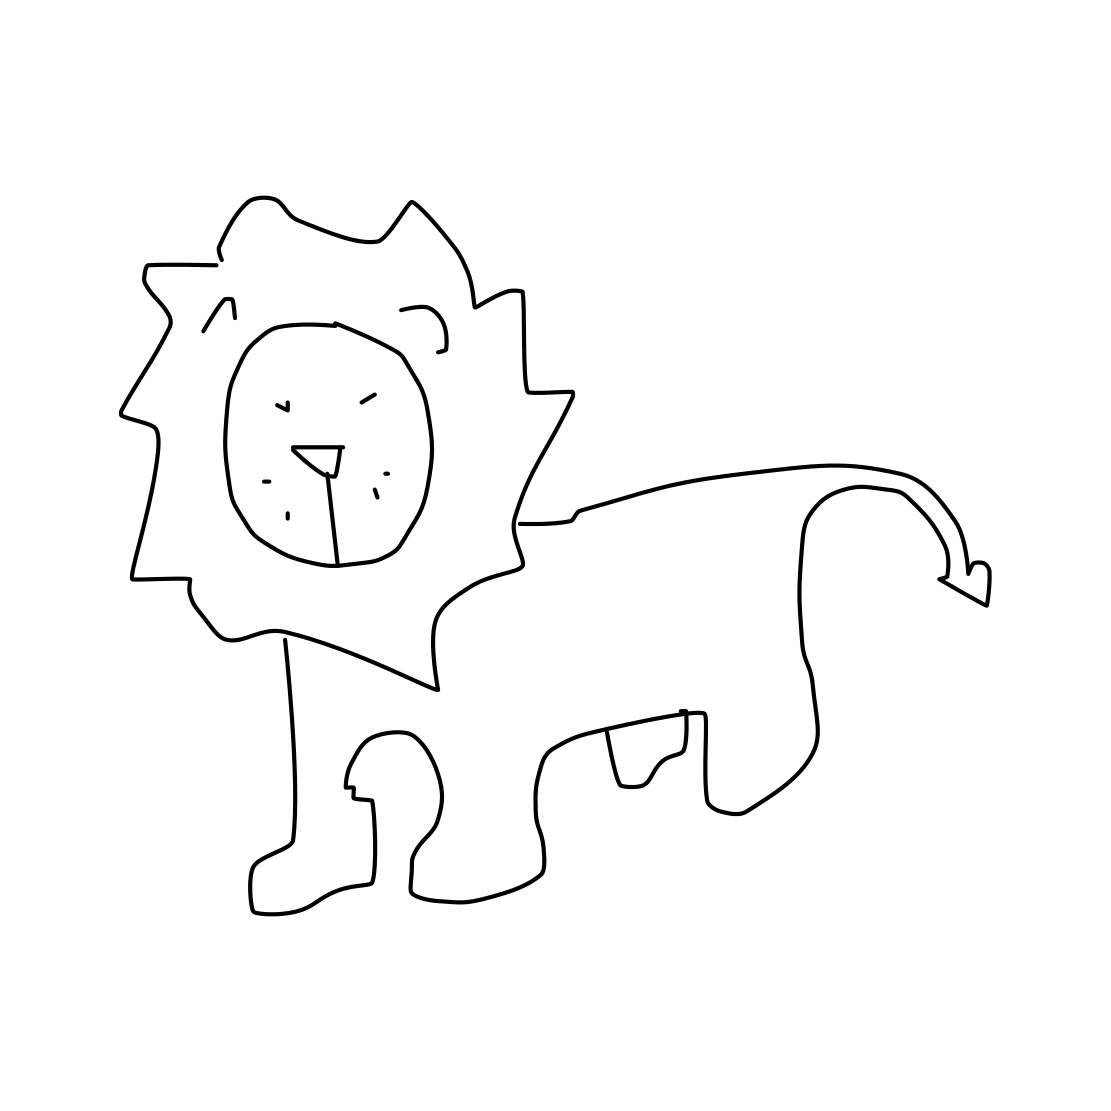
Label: lion